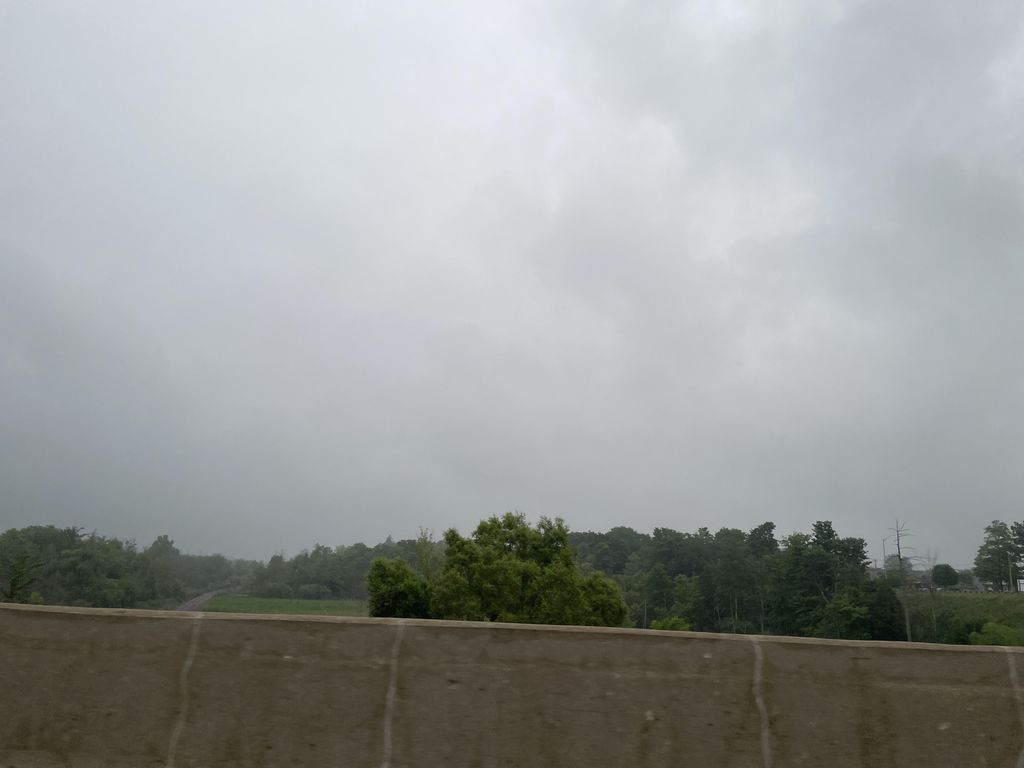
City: kitchener-waterloo